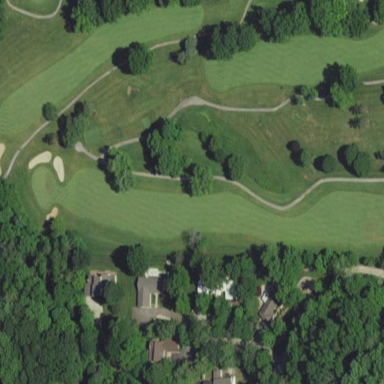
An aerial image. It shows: Area of rough grass used for golf.